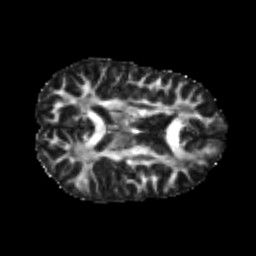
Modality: FA
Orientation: axial
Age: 23
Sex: male
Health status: healthy
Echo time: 0.074 s